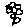
Label: flower